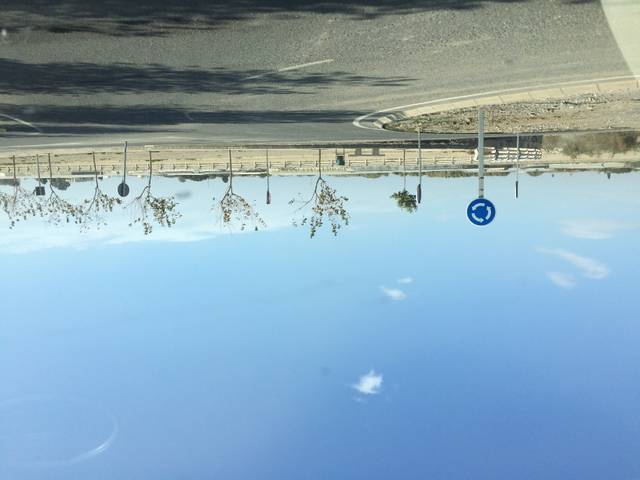
Region: Spain
Coordinates: 36.832, -2.429